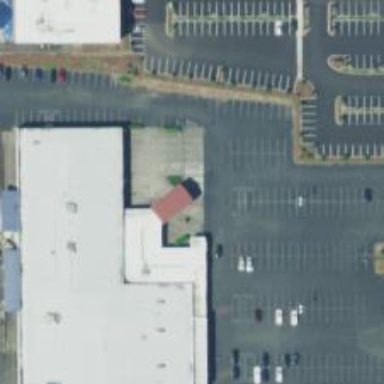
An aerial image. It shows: Parking space is available.